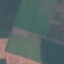
Label: AnnualCrop